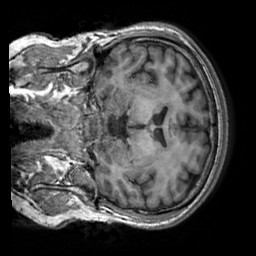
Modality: T1w
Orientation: coronal
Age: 33
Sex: male
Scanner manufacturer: siemens
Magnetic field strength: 3 T
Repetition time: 2.3 s
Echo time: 0.00303 s